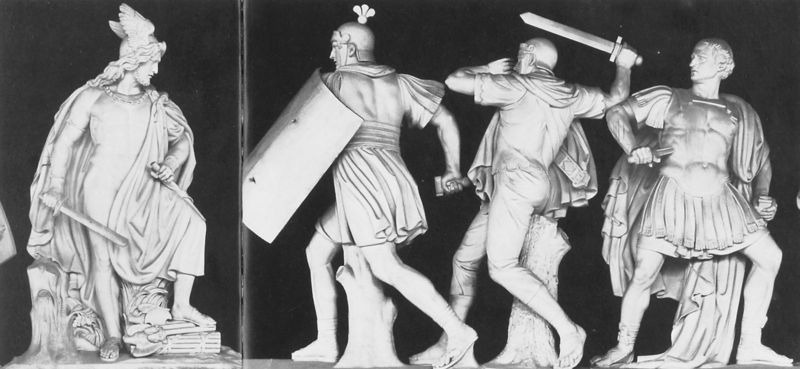
Titel: Walhalla-Giebel
Künstler: Ludwig Michael Schwanthaler
Standort: Donaustauf (EU - D - Bayern)
Schlagwörter: angriff, baum, flügel, gott, kampf, kämpfer, mann, umhang, marmor, männer, gewand, mantel, skulptur, beine, bücher, figuren, schlacht, soldaten, sandalen, schild, antike, attacke, schwert, schwerter, waffen, helm, rüstung, rom, römer, helme, sandale, skulpturen, statuen, herme, fresko, hermes, götterbote, merkur, flügelhelm, römisch, vercingetorix, varus, frieß, marmod, gallier, muskelpanzer, röme